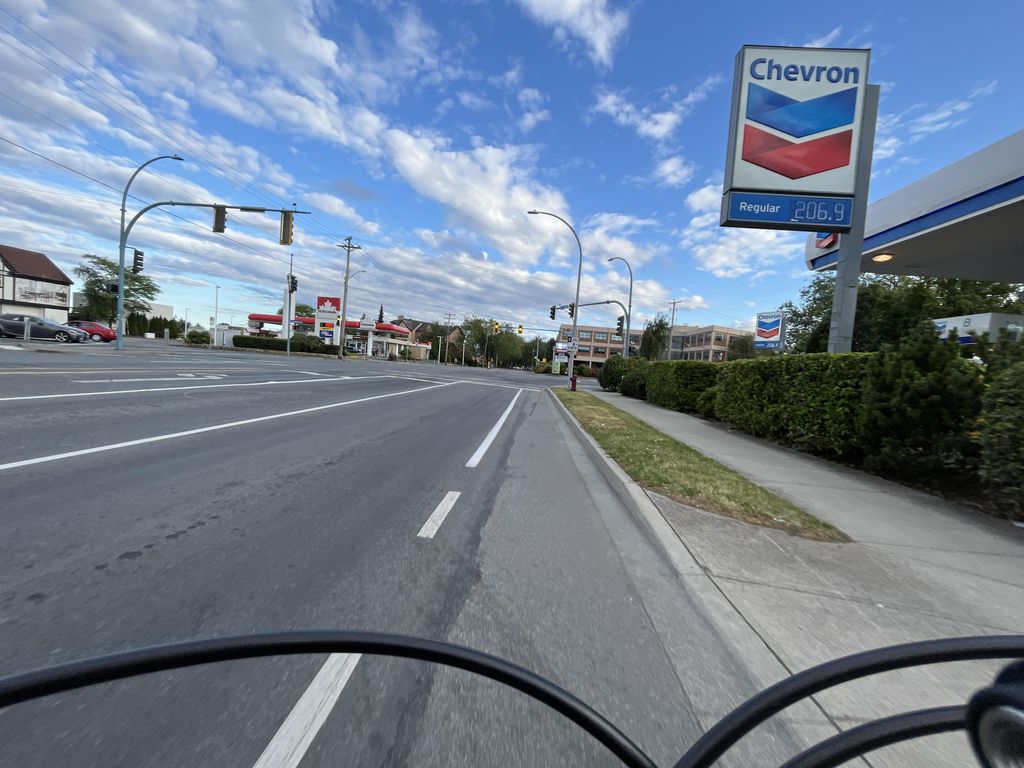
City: victoria